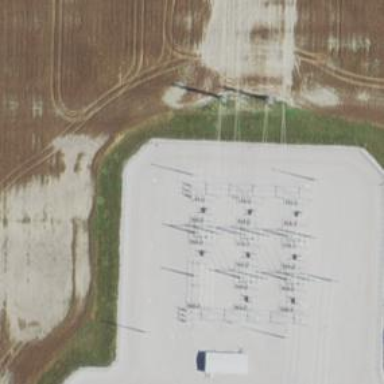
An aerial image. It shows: Switch for power supply.